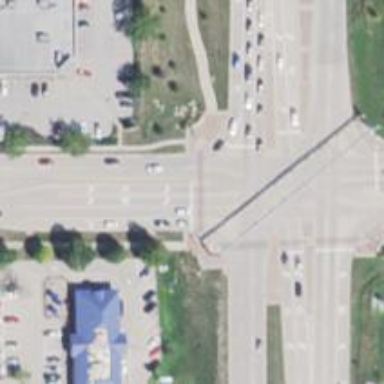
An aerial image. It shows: Marked crossing on cycleway.